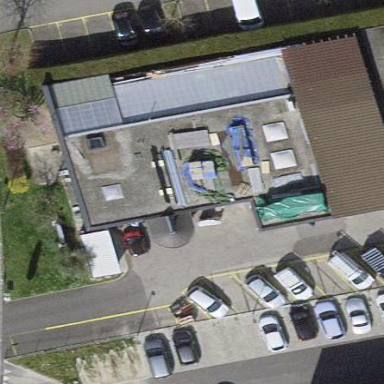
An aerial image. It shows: Office building with flat roof.